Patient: sex F, age 36
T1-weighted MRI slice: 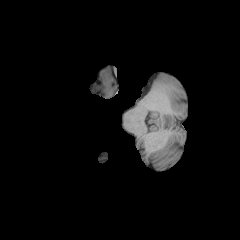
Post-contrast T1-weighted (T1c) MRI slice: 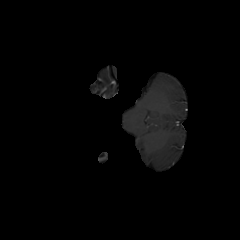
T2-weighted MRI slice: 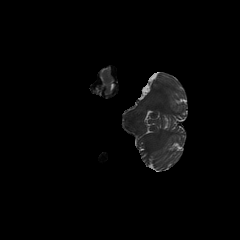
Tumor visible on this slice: no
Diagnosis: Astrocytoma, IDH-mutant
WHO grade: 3